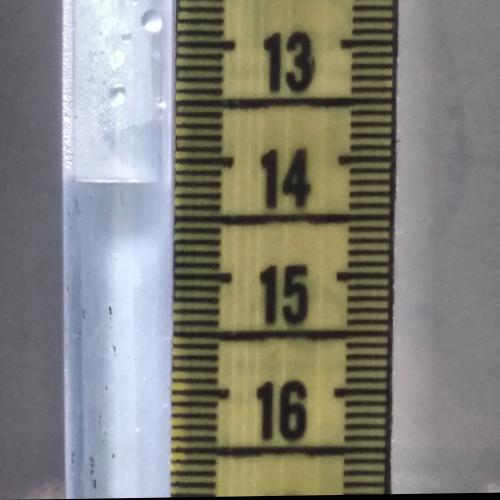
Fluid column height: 14.2 cm